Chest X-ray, AP view. Patient: 58 years old, sex M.
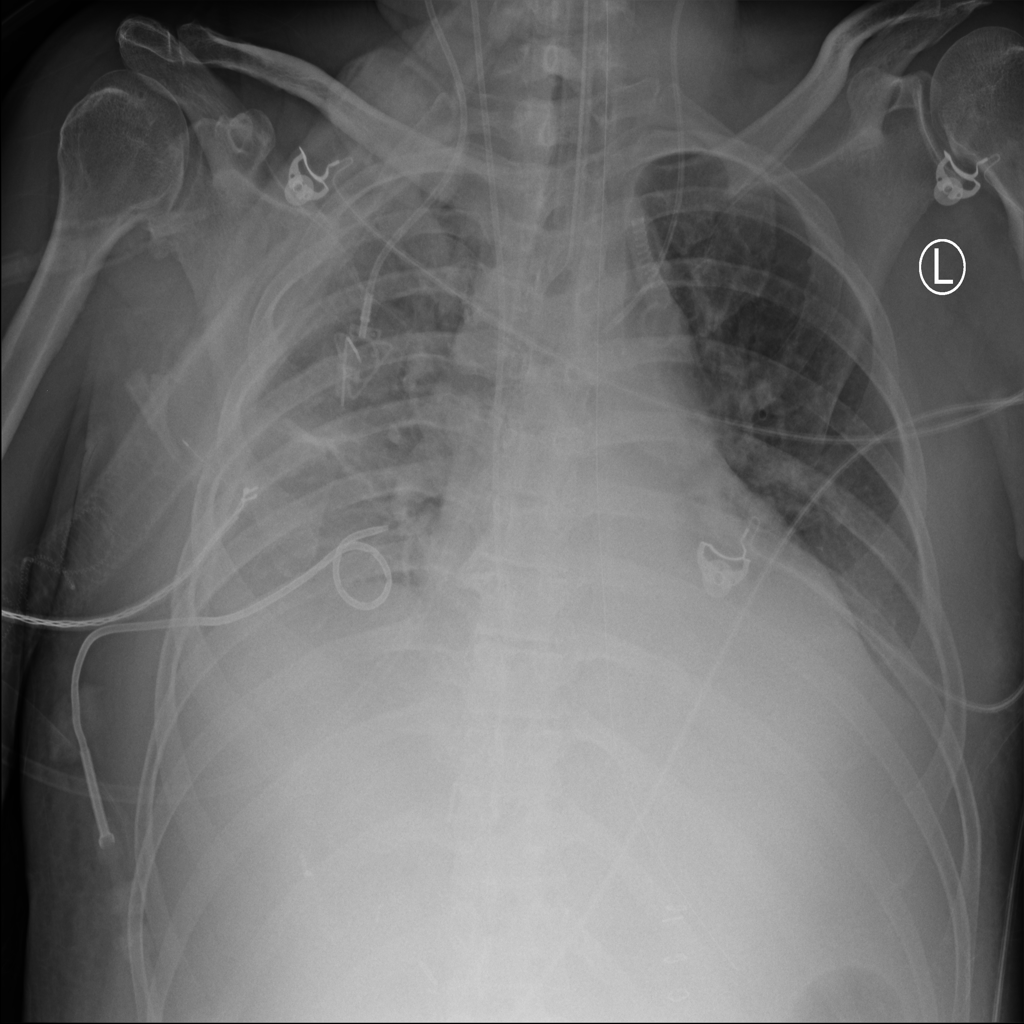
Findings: Atelectasis, Effusion, Infiltration